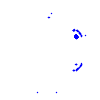
Particle: electron